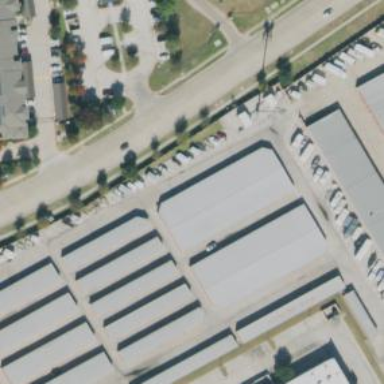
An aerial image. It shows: Warehouse building.